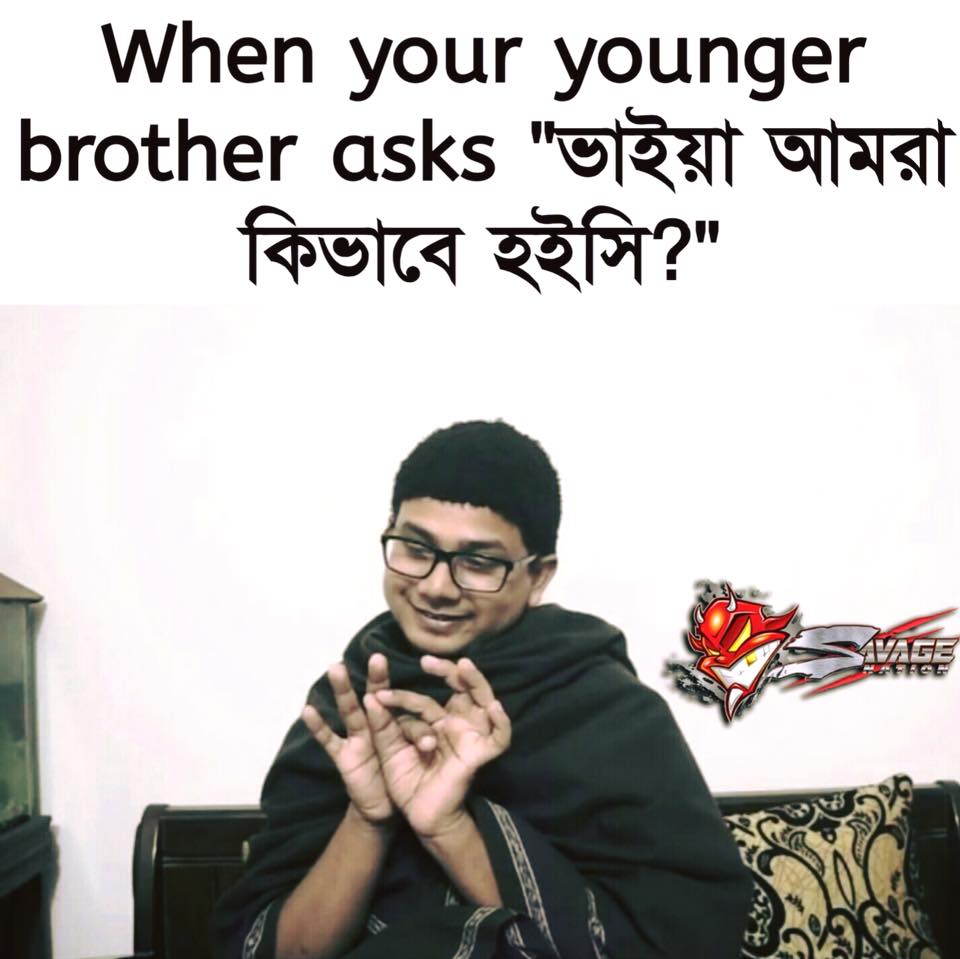
Caption: When your younger brothers asks  "ভাইয়া আমরা কিভাবে হইসি ?
Label: non-hate